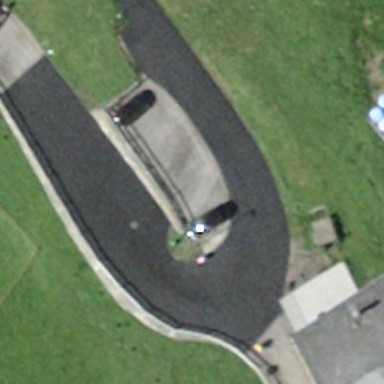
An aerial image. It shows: Parking area.